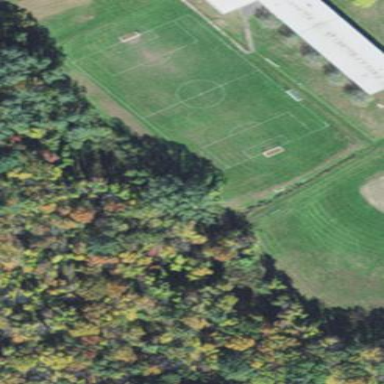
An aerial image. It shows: Soccer pitch designated for leisure and sports activities.